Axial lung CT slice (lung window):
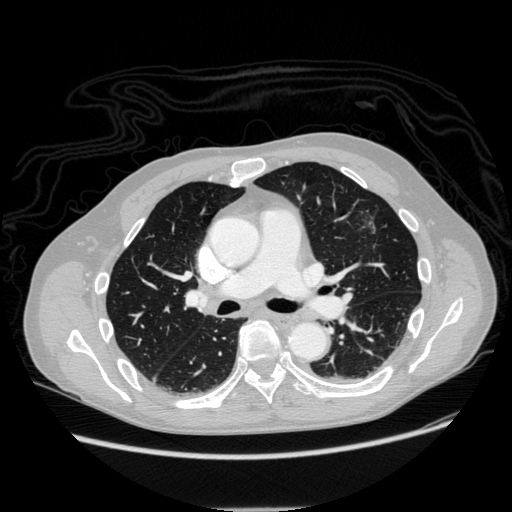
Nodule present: yes
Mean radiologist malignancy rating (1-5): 2